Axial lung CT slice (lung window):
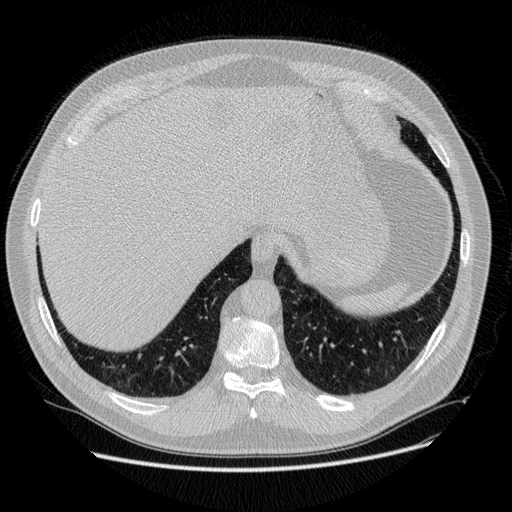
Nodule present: no